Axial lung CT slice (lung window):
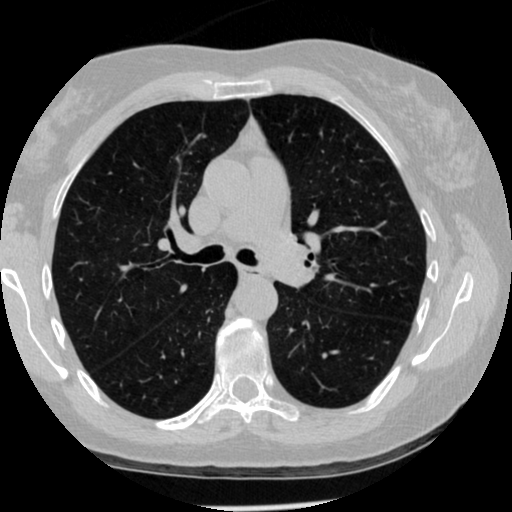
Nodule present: no